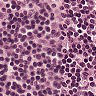
Metastatic tissue present: no